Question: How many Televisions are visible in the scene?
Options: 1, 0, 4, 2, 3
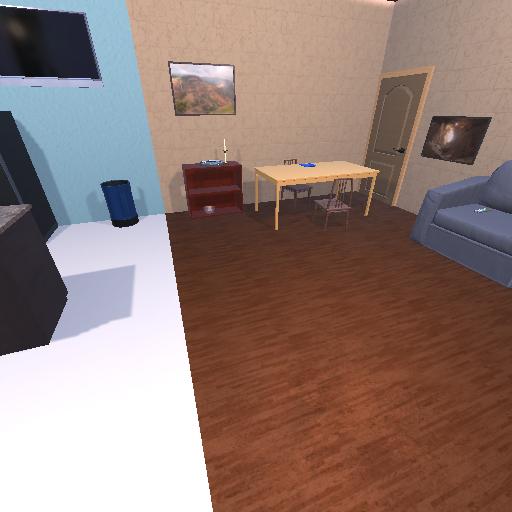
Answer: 1